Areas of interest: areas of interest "Commercial service"
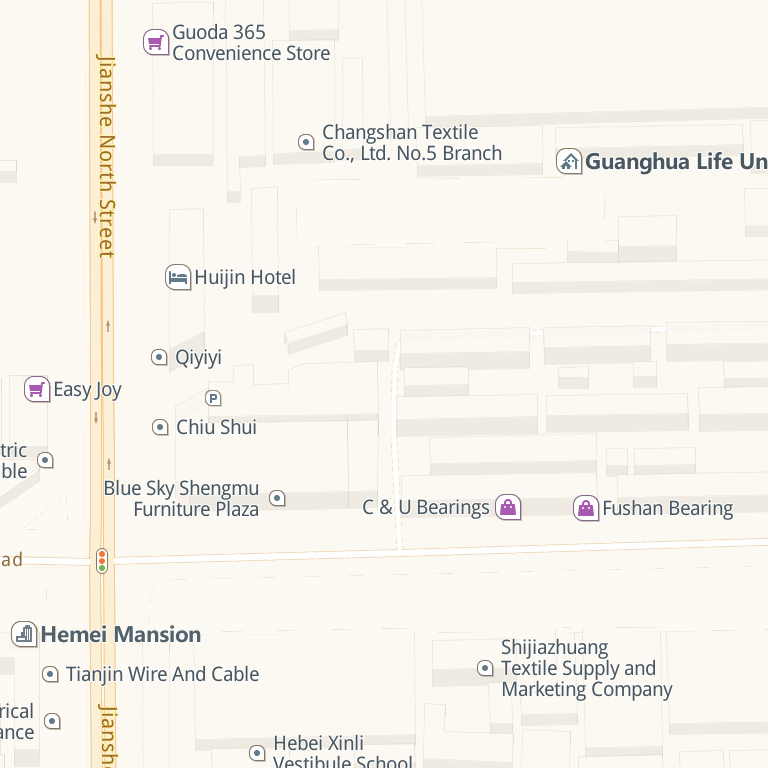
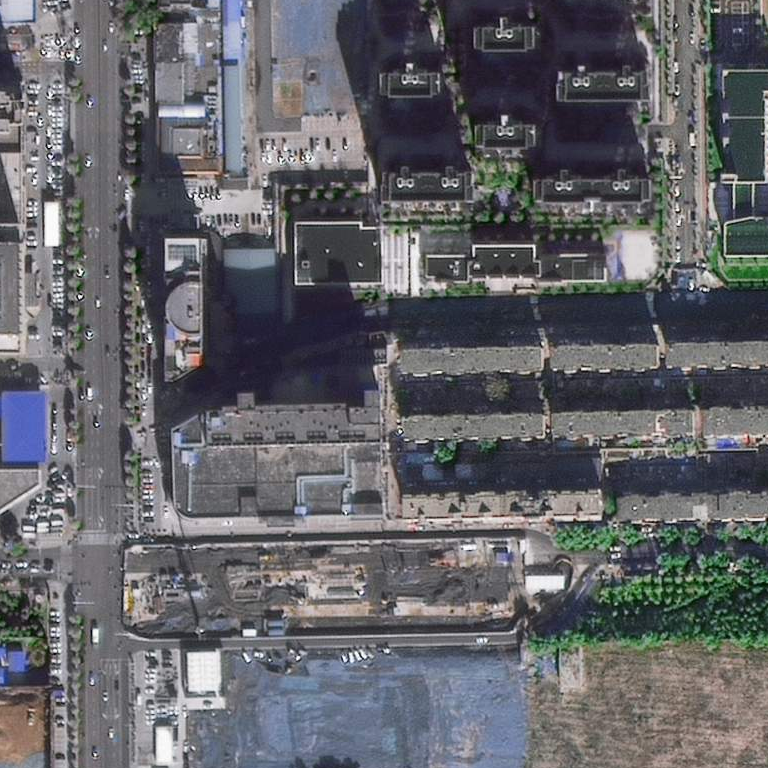